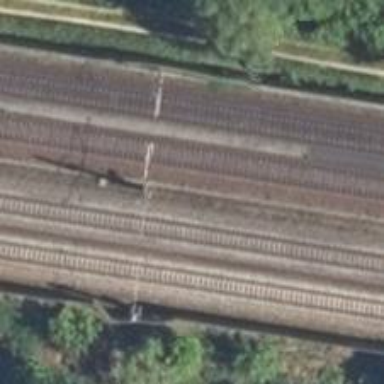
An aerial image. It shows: Milestone along the railway with catenary mast.